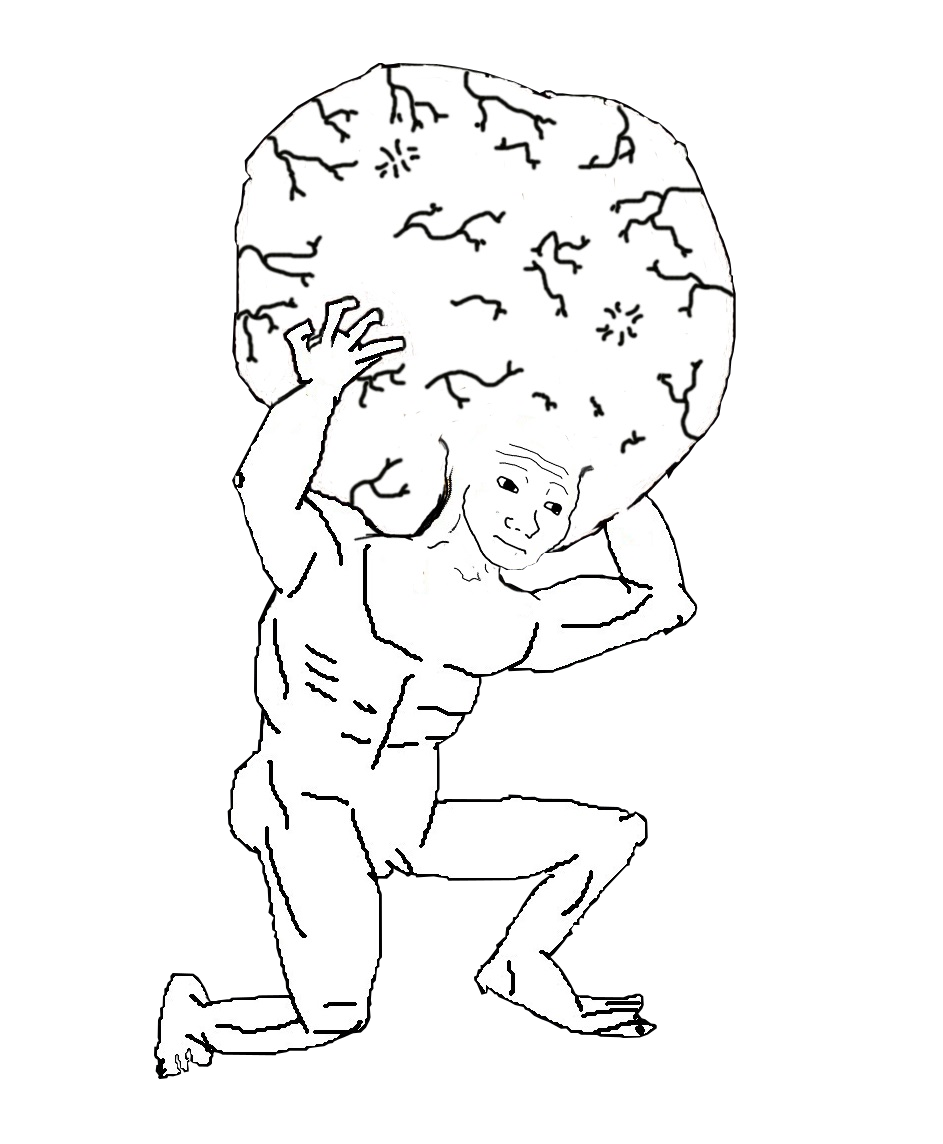
Label: 5_Brainiak